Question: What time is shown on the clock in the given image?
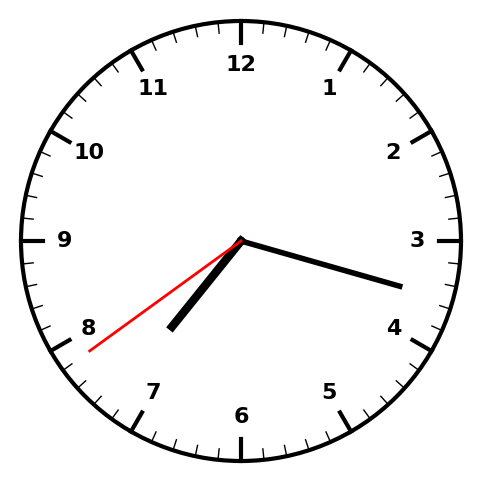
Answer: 07:17:39